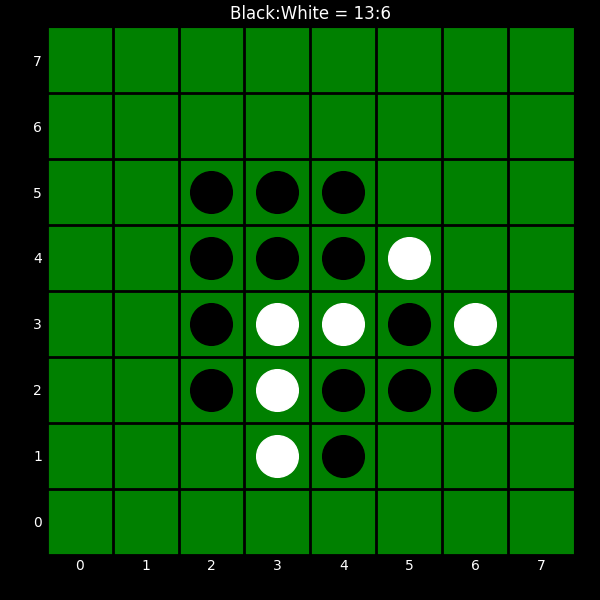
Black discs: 13
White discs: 6